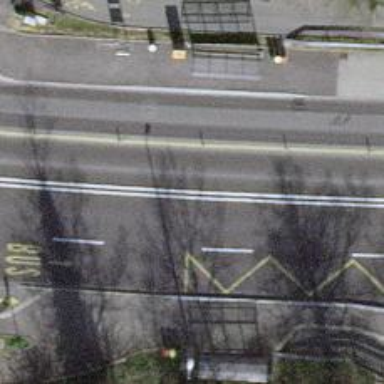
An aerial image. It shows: Public transport stop position.